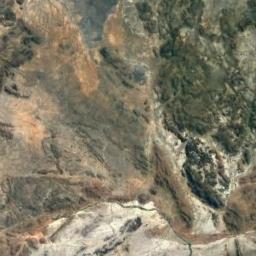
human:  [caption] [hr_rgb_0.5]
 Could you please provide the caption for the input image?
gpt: There are many stones on the mountain .

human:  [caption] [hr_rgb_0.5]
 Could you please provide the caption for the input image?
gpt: The mountain has a rugged surface and its rocks are dark gray .

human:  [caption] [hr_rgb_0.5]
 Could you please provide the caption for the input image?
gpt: The mountain is full of yellow soil with some green plants .

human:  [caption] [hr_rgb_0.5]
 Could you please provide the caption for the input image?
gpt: There is a winding and clear river between the mountains .

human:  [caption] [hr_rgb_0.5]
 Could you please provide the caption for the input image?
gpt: There are some green land and rocks on the mountain .